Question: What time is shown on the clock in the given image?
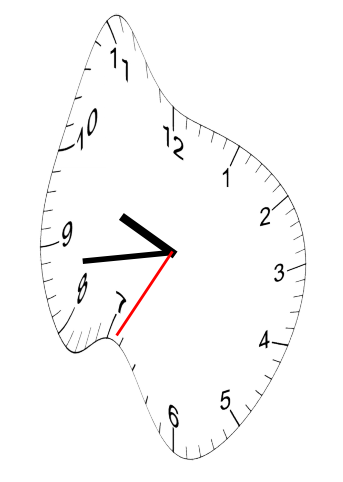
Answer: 09:43:35